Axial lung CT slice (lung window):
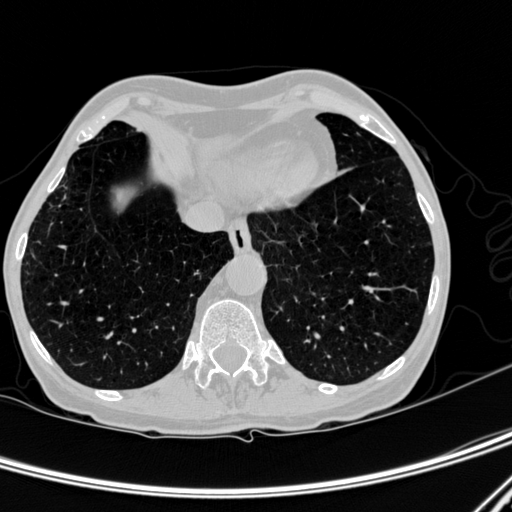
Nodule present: no